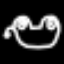
Label: frog